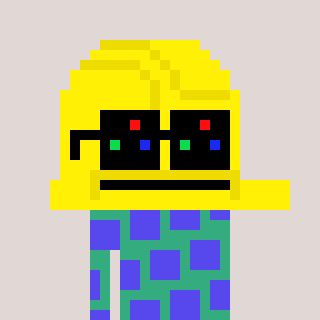
a pixel art character with square black sunglasses, a construction helmet-shaped head and a teal-colored body on a warm background